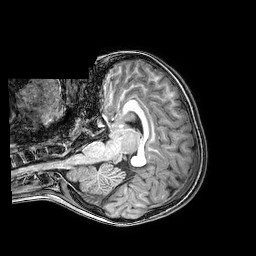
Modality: T1w
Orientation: axial
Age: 6
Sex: female
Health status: healthy